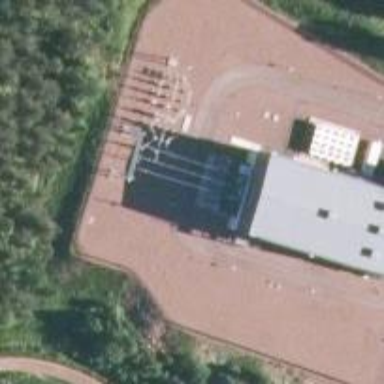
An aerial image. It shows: Substation surrounded by fence.